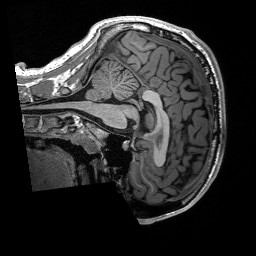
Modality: T1w
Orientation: sagittal
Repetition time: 8 s
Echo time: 0.066 s